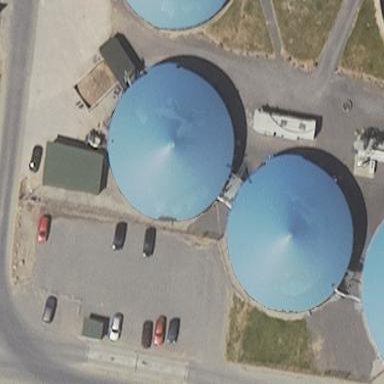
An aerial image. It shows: Digester building.